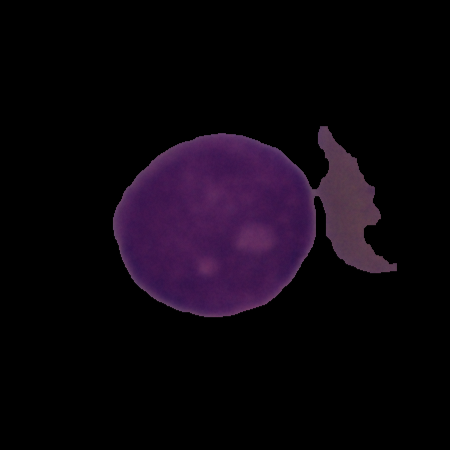
Label: cancer